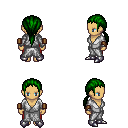
a pixel art fantasy rpg character, female body template, human, tanned skin, white robe, red pants, green ponytail hairstyle, leather bracers, metal boots, four views (front, back, left, right), 2x2 character sprite sheet, small pixel art, hard edges, no anti-aliasing